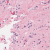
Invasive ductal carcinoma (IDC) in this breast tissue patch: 0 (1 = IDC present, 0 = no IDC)